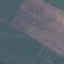
Land use / land cover: AnnualCrop